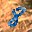
Label: 8